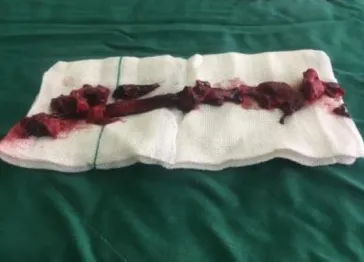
Right ventricle clot. Of case 2 extracted via thrombectomy.
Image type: medical_photograph (skin_photograph)